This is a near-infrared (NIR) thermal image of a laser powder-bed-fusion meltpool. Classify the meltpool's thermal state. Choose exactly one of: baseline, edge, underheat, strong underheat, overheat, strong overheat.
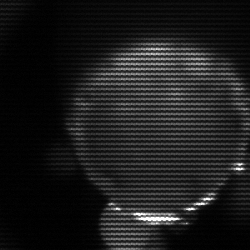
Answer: edge